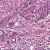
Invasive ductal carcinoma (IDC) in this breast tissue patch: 0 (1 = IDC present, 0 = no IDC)